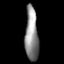
Tissue: prostate
Cell type: Fibroblasts
Senescence score: 0.7268
Nuclear area (px): 701
Mean DAPI intensity: 140.666